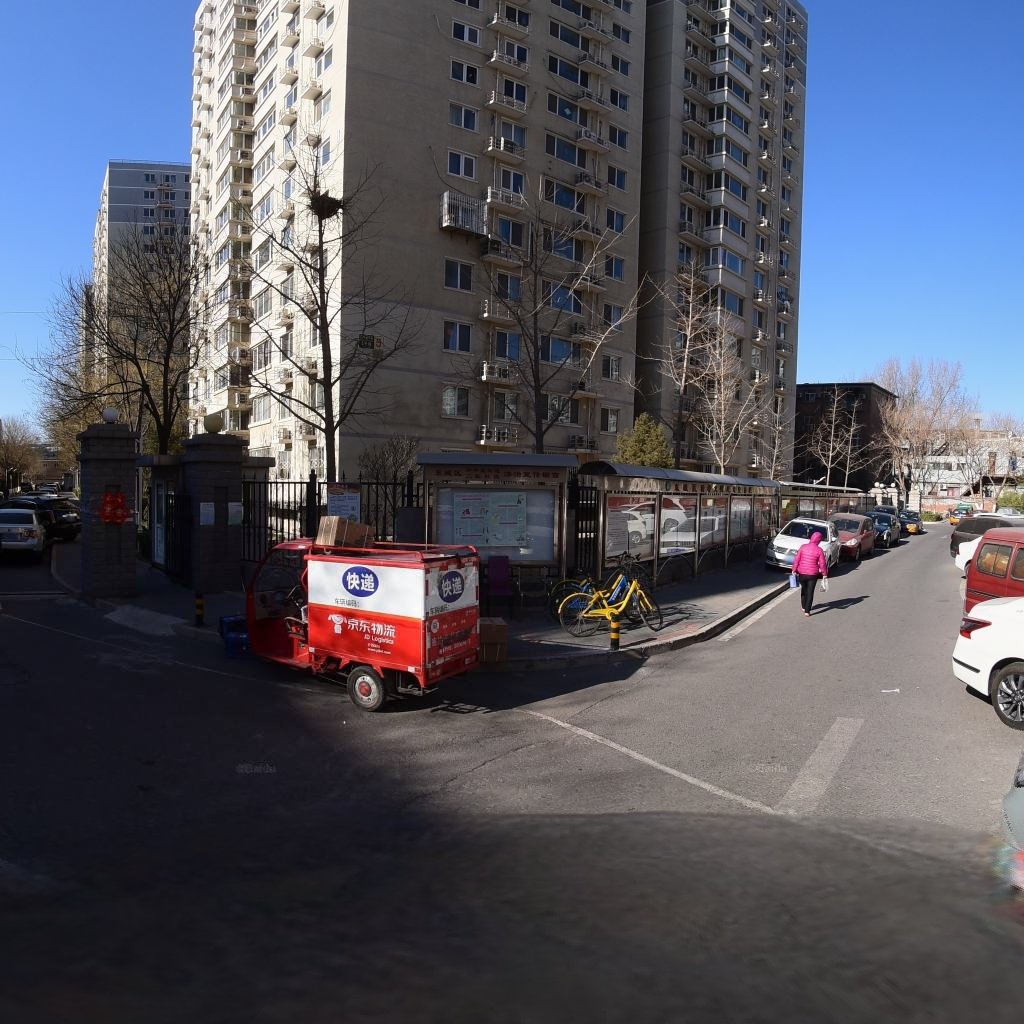
Region: Dongcheng
Road damage annotations: manhole cover, longitudinal crack